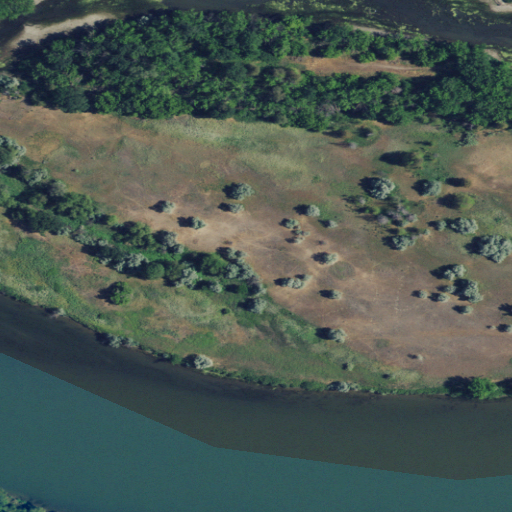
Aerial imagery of island in Idaho named McRea Island containing open water, grassland, herbaceous wetlands, woody wetlands, and cultivated crops